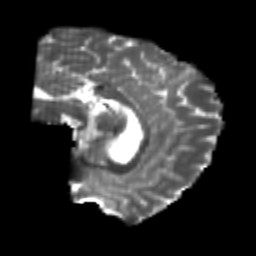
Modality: T2w
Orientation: sagittal
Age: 21
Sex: male
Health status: healthy
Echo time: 0.074 s